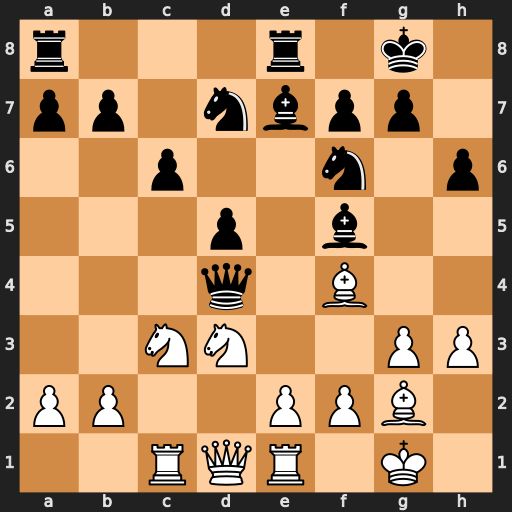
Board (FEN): r3r1k1/pp1nbpp1/2p2n1p/3p1b2/3q1B2/2NN2PP/PP2PPB1/2RQR1K1
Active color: w
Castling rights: -
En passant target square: -
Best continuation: Be3 Qc4 Nxd5